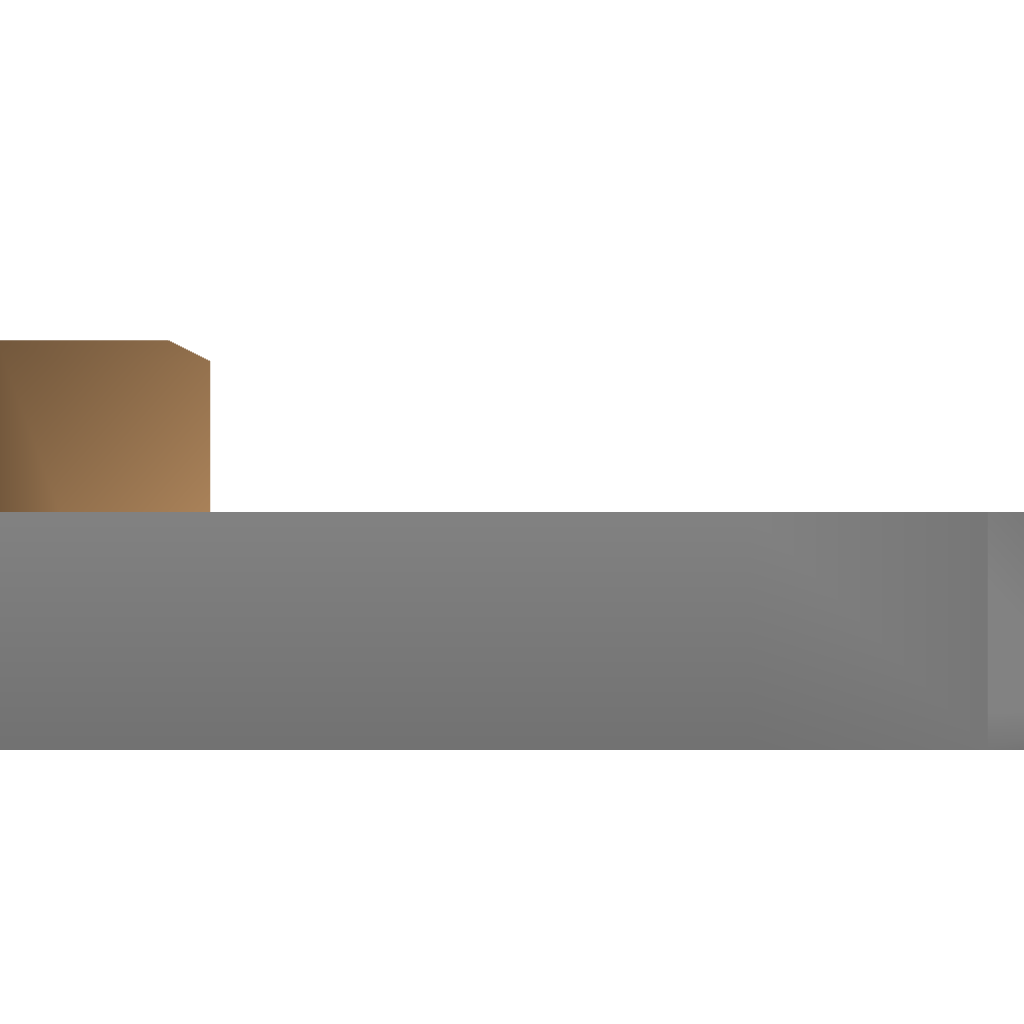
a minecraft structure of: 2 blocks of stone ground with a cube of dirt on top